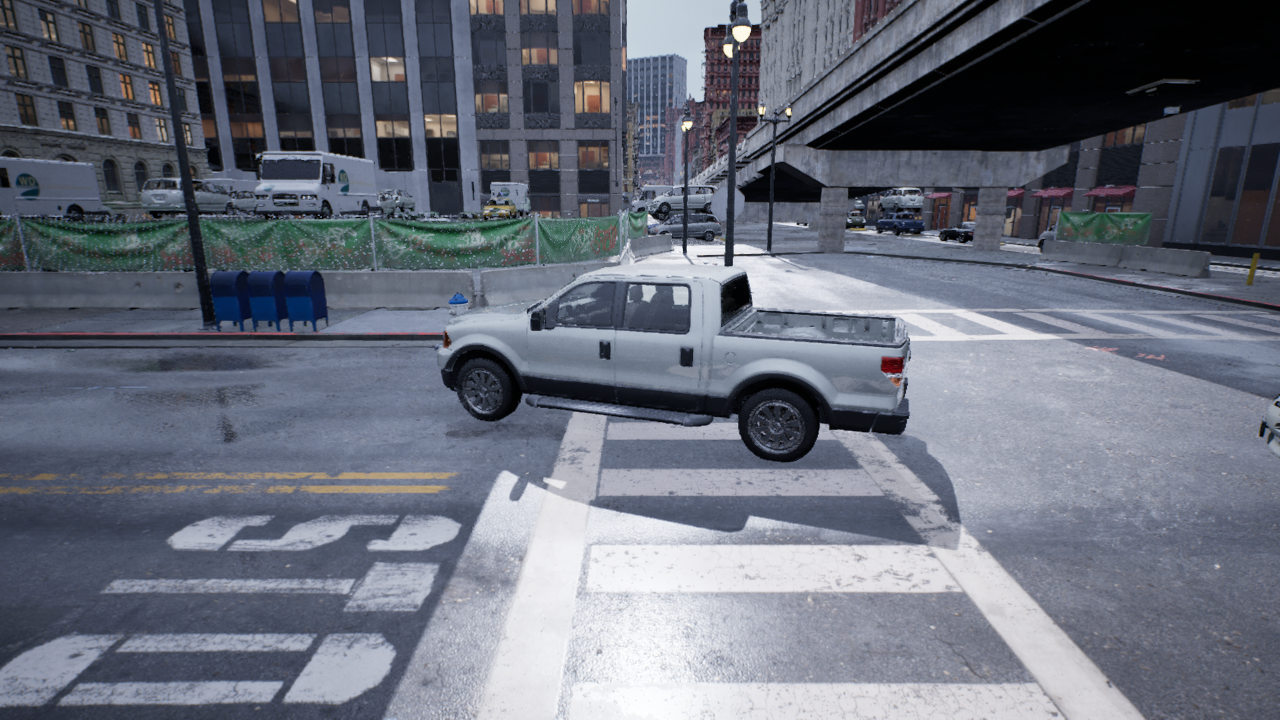
Venue: intersection
Lighting: overcast
Vehicle rig: pickup